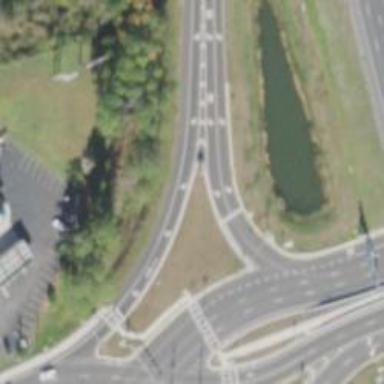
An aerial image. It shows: Motorway link with Diverging Diamond Interchange (DDI) junction.